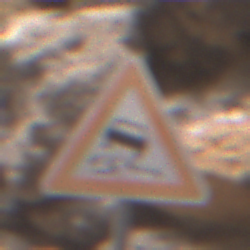
Verkehrszeichen: SchleuderOderRutschgefahr
Umgebung: Outdoor, Urban
Tageszeit: Midday
Wetter: PartlyCloudy
Licht: Natural
Jahreszeit: NotSpecified
Kontrast: MediumContrast